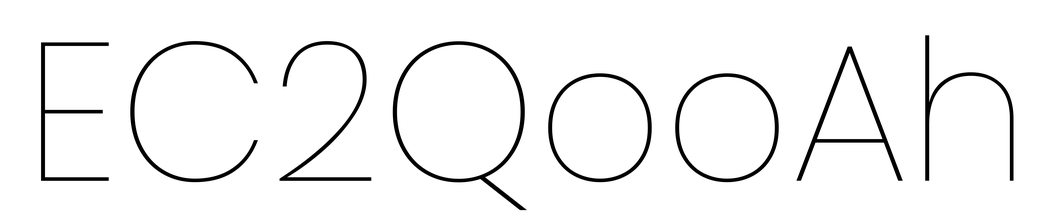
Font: Poppins-Thin